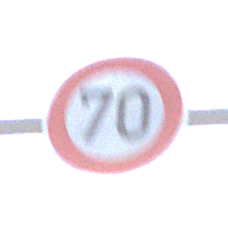
Verkehrszeichen: Geschwindigkeit70
Umgebung: Outdoor, Nature
Tageszeit: SunriseSunset
Wetter: PartlyCloudy
Licht: Natural
Jahreszeit: NotSpecified
Kontrast: HighContrast